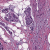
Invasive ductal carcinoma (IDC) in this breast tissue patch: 0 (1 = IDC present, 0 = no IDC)